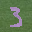
Label: 3